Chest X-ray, AP view. Patient: 37 years old, sex F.
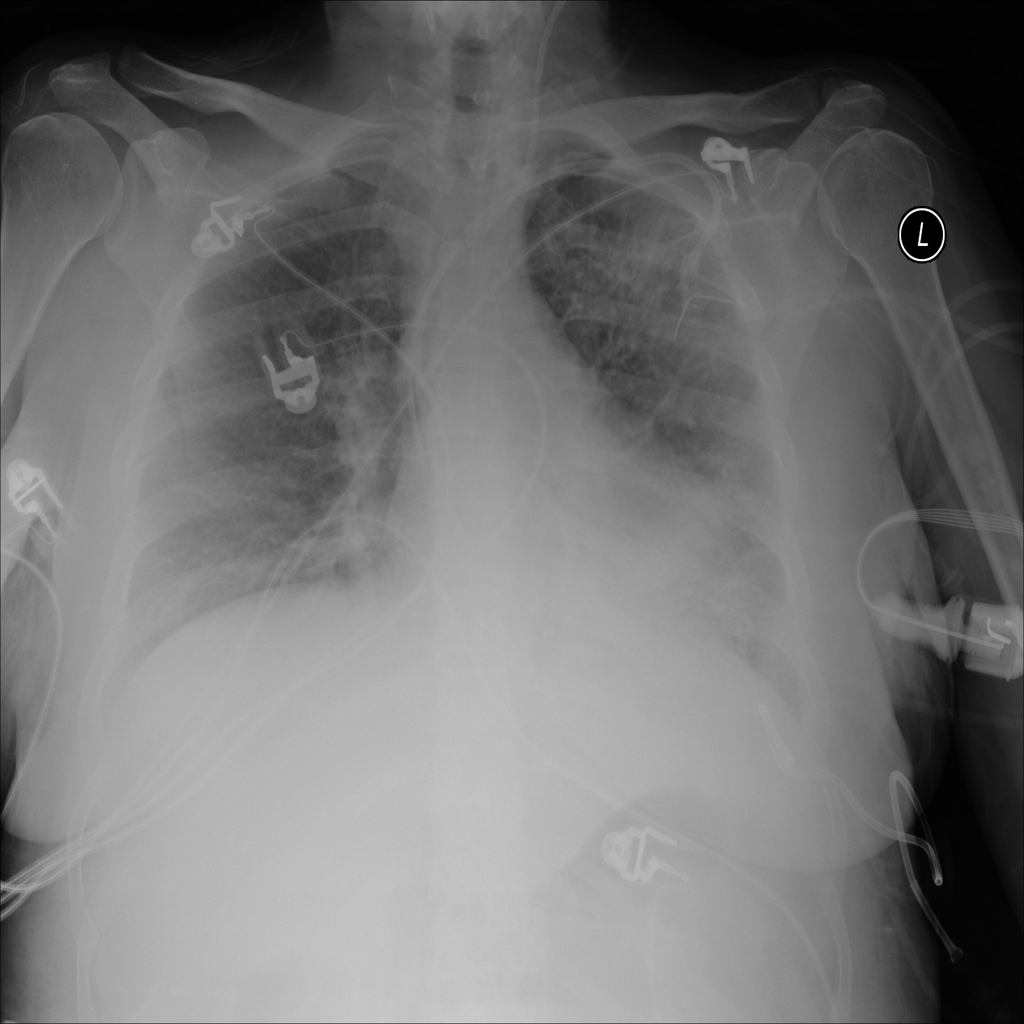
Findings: No Finding